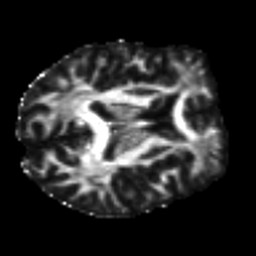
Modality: FA
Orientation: axial
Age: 33
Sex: male
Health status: ill
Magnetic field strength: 3 T
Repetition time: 9 s
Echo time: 0.093 s